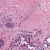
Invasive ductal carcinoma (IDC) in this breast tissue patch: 0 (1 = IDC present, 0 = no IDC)